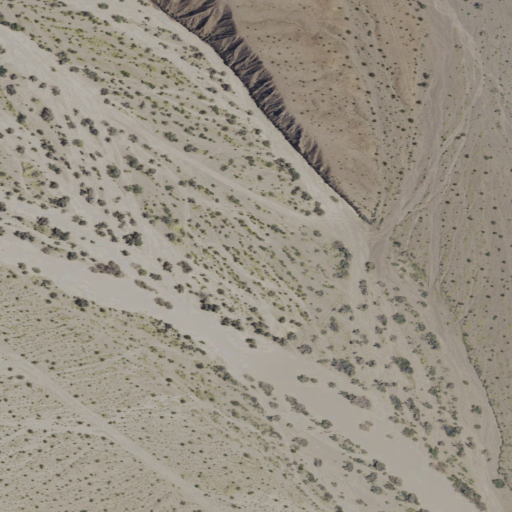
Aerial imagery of valley in California named Wood Canyon containing barren land and shrub